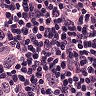
Metastatic tissue present: yes